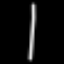
Label: line